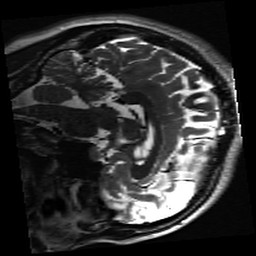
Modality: inplaneT2
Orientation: sagittal